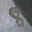
Label: 8